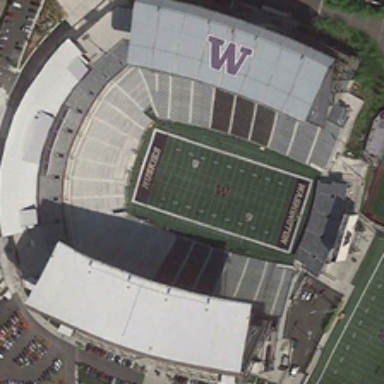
The bird's nest stadium is surrounded by vegetation regularly .